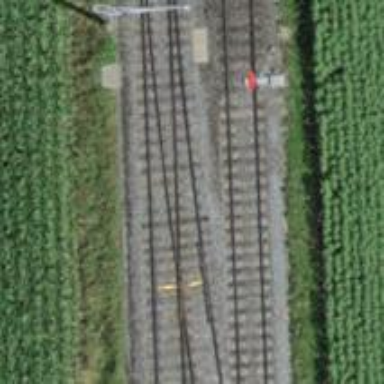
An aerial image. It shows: Single-track electrified rail service spur with contact line.